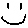
Label: smiley face